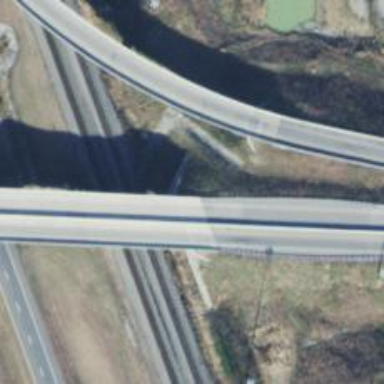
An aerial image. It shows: Motorway link with embankment beside it.